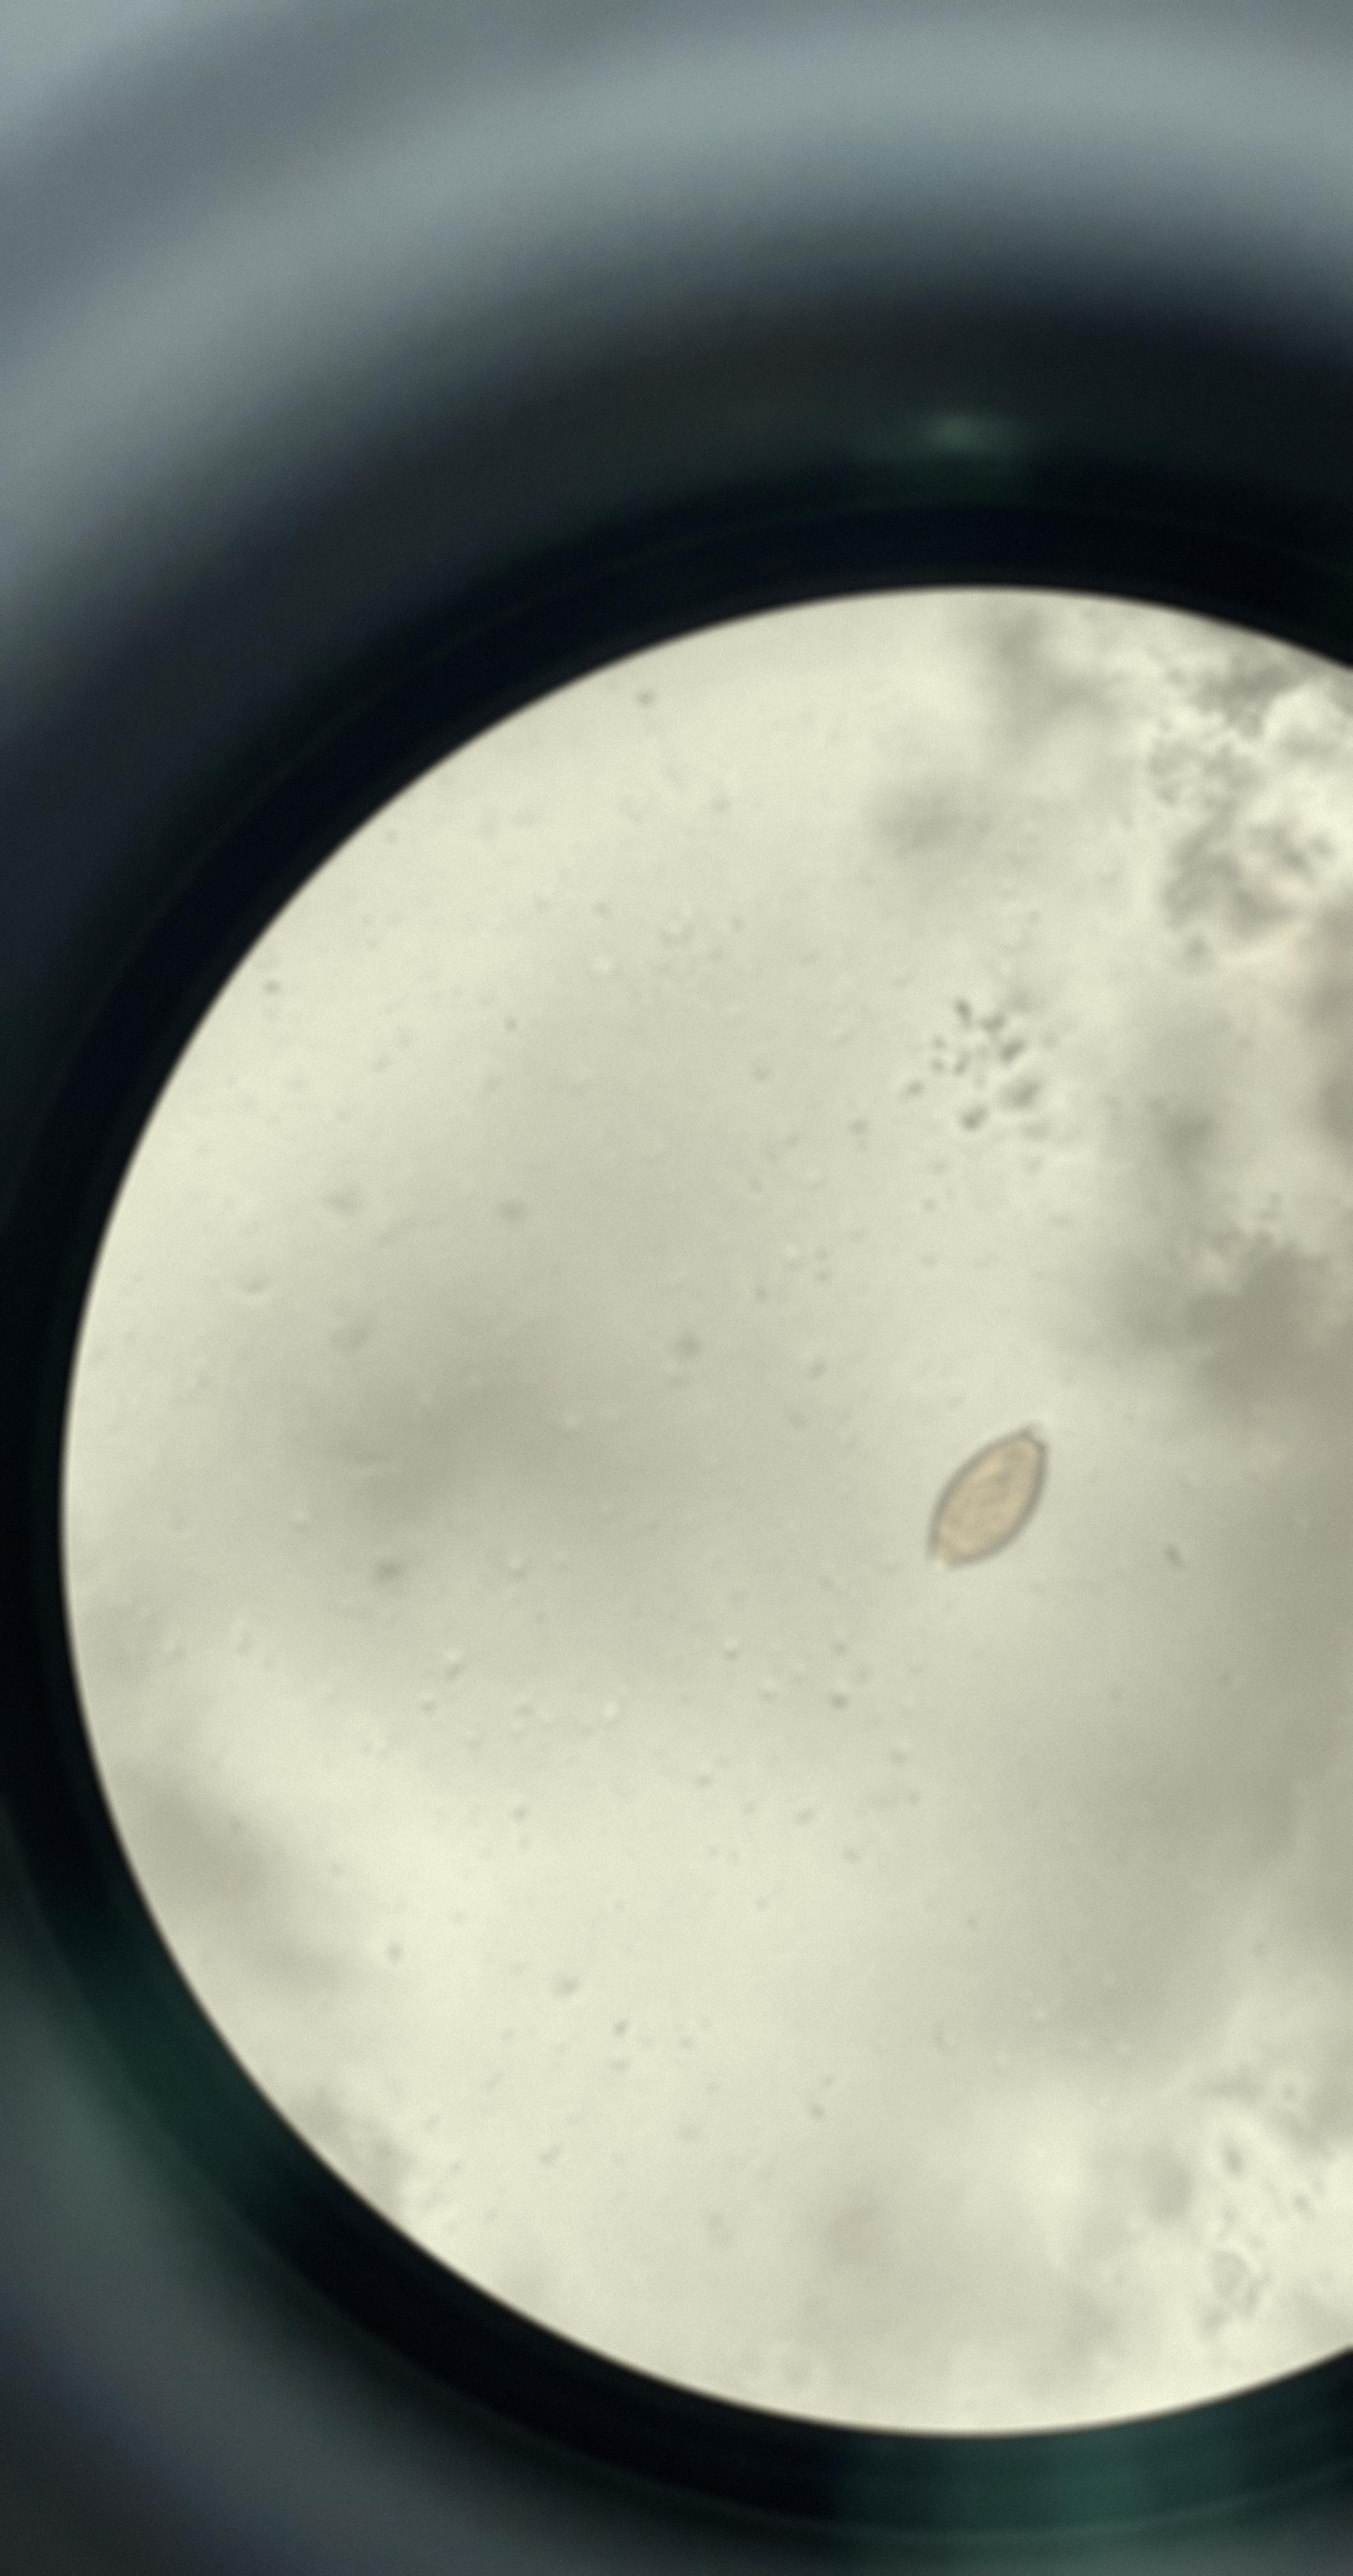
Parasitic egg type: Trichuris trichiura